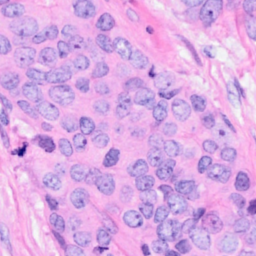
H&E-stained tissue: Breast